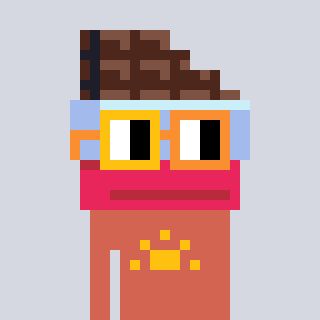
a pixel art character with square yellow and orange glasses, a chocolate-shaped head and a peachy-colored body on a cool background